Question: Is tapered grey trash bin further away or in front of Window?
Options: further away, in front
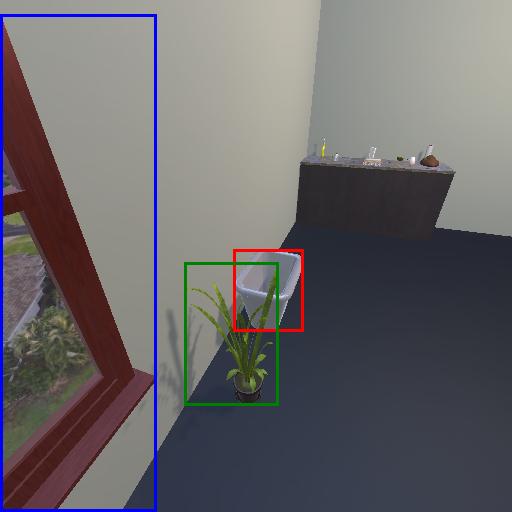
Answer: further away